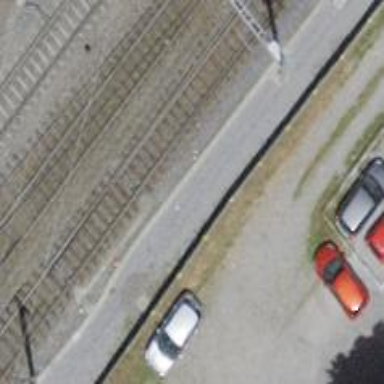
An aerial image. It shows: Railway switch.